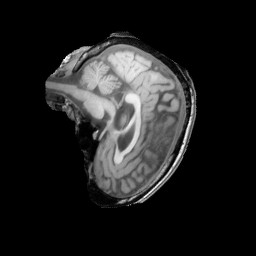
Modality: T1w
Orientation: sagittal
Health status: ill
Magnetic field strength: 3 T